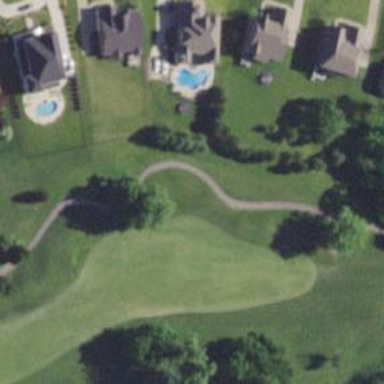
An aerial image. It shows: Path for both roads and golfers.